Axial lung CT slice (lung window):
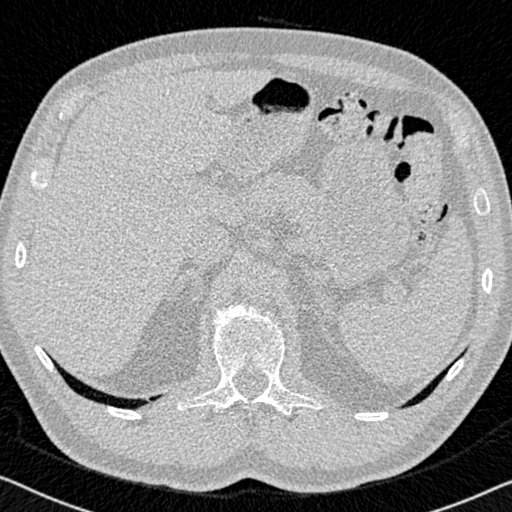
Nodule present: no